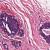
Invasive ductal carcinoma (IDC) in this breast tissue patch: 0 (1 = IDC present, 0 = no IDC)